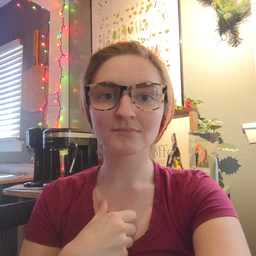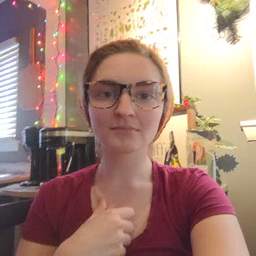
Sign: loud